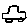
Label: car